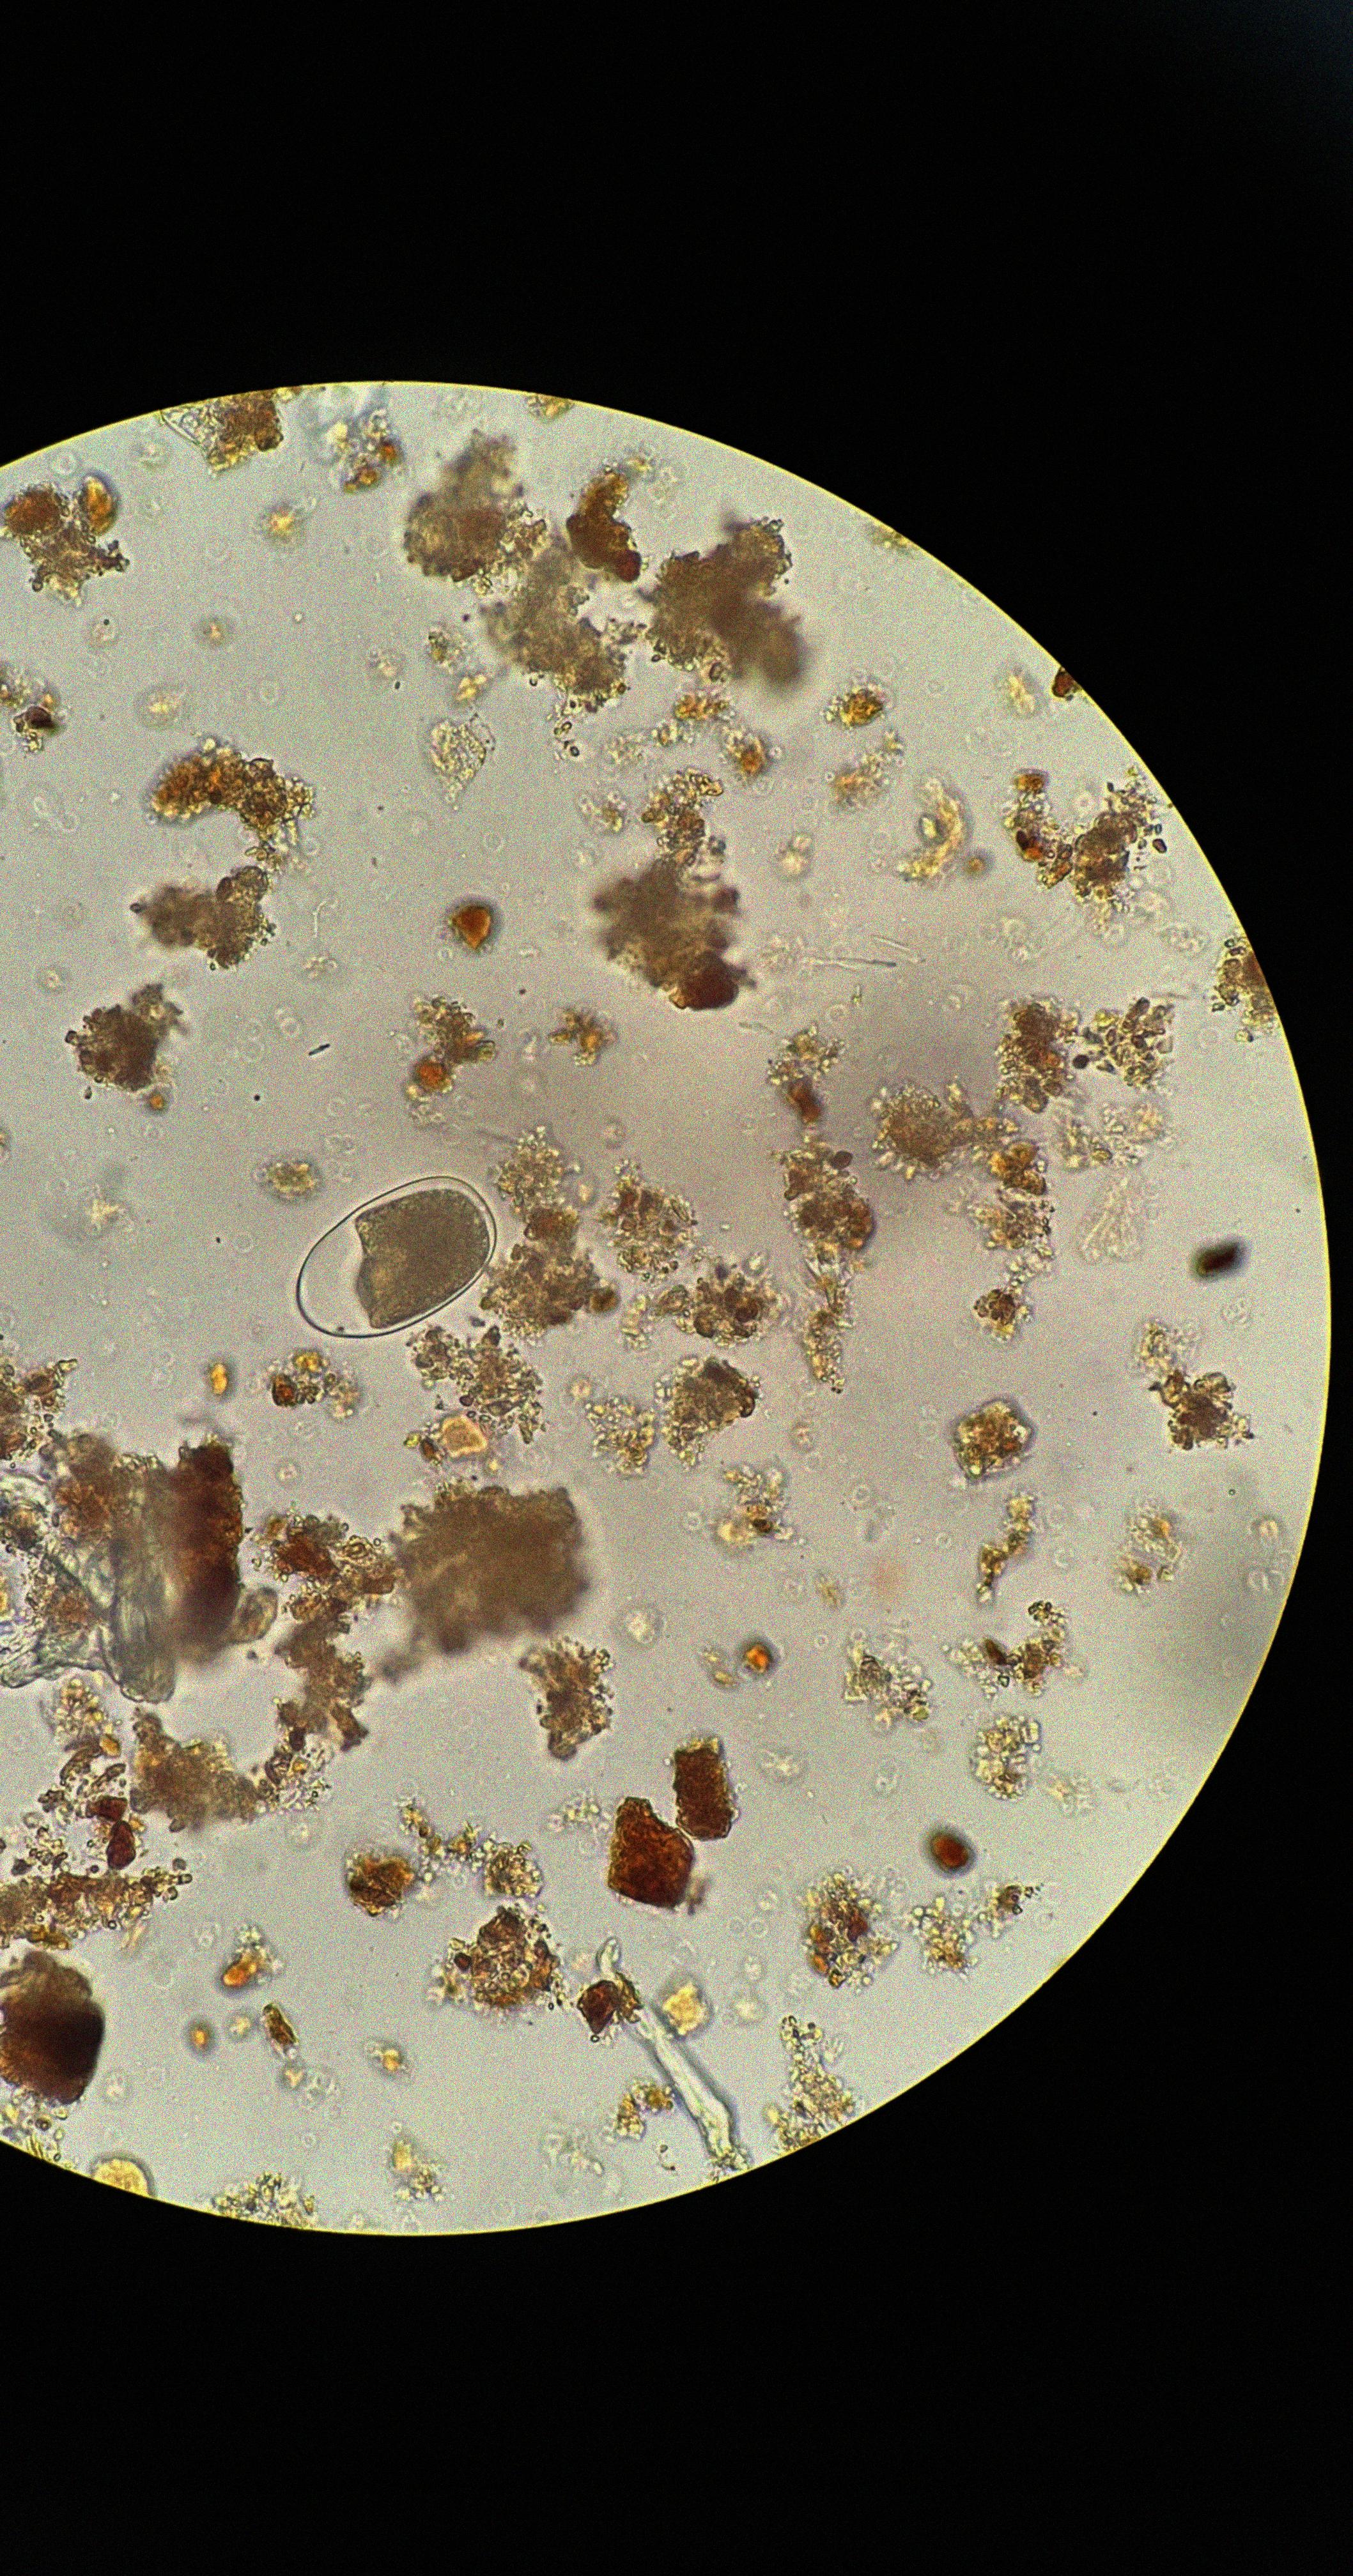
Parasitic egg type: Hookworm egg